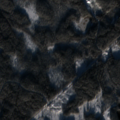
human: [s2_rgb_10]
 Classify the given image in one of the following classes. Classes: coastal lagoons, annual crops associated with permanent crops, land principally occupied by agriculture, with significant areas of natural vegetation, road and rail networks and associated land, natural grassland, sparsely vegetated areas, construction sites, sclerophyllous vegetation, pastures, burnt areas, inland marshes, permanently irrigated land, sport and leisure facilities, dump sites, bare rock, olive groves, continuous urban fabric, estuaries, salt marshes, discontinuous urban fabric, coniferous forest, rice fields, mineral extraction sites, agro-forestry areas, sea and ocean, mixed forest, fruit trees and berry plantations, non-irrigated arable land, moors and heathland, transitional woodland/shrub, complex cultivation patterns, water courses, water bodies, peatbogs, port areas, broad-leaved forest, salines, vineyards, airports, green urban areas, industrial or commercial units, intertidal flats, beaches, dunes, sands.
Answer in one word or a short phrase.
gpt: coniferous forest, mixed forest, water bodies